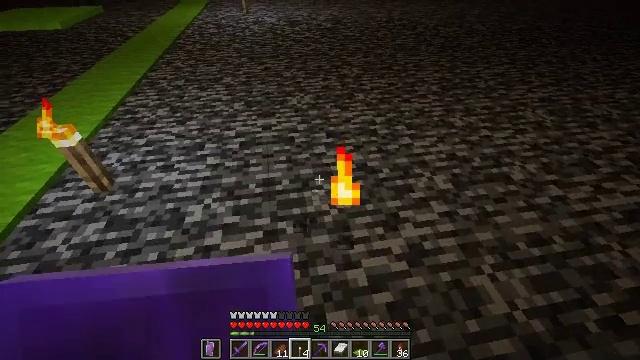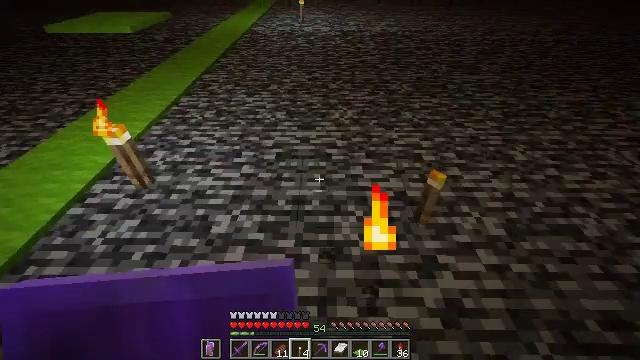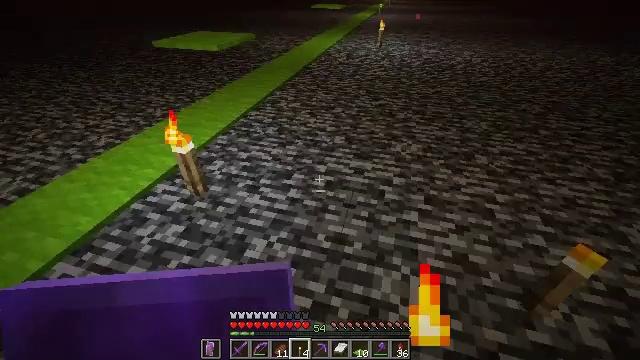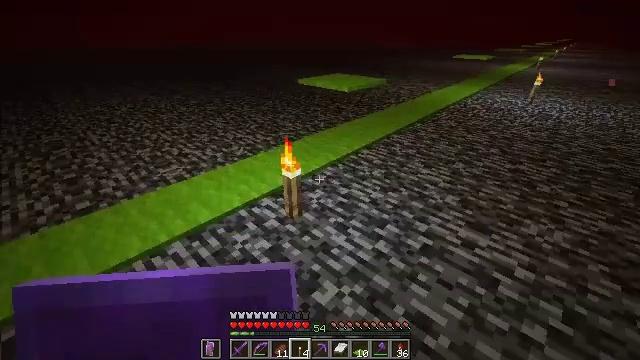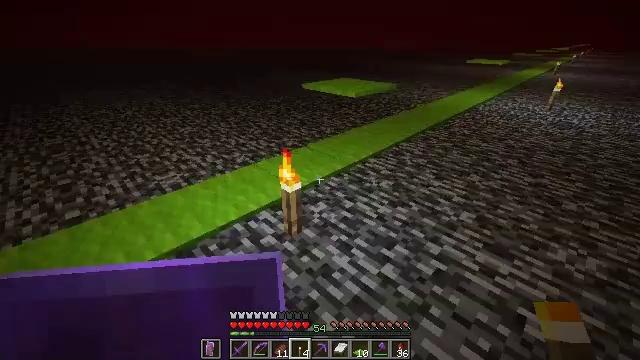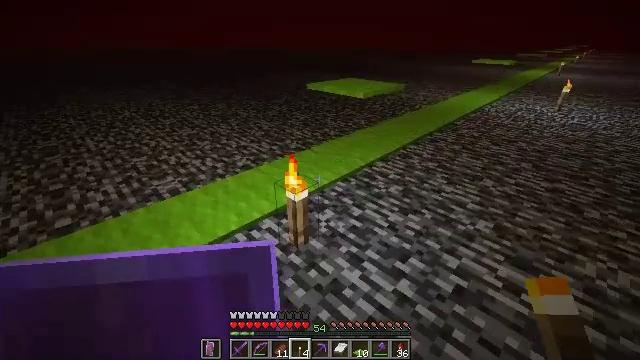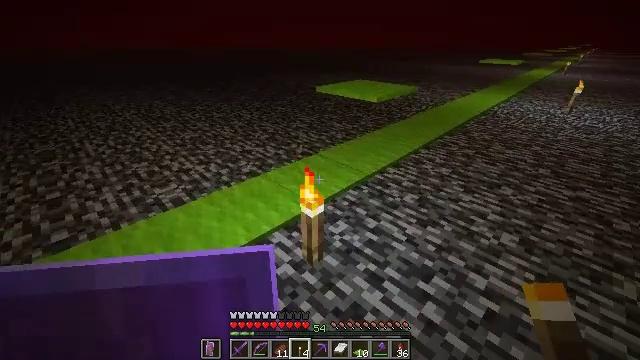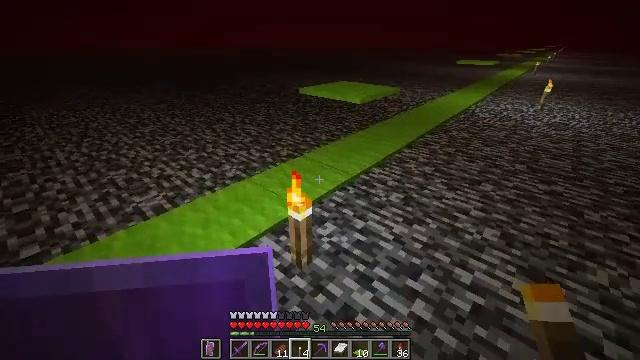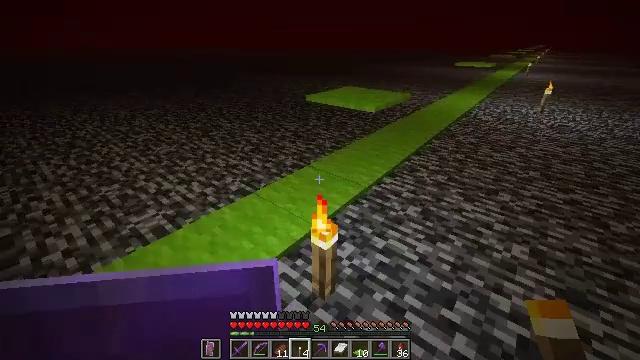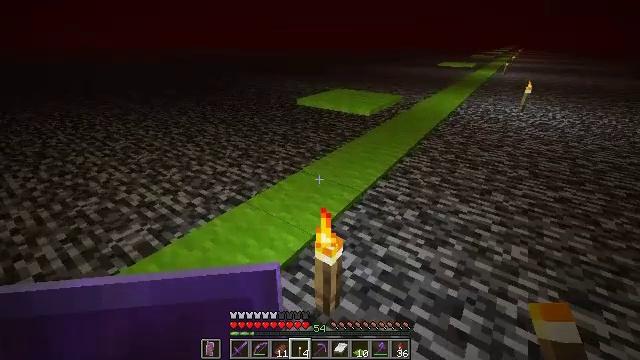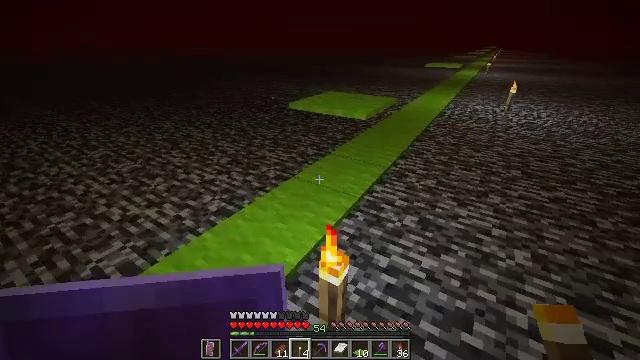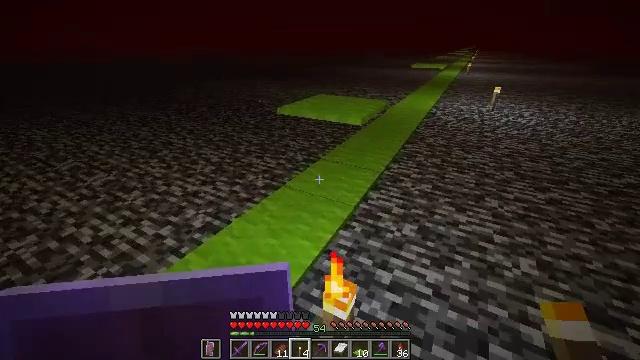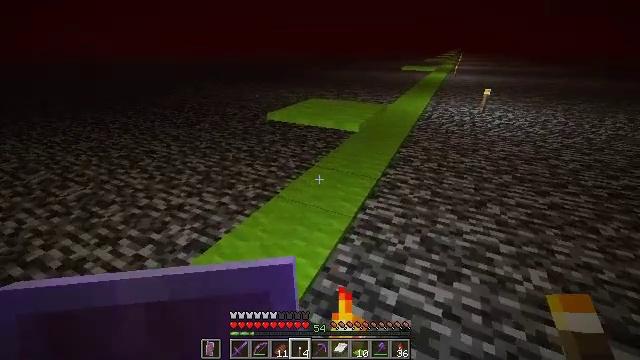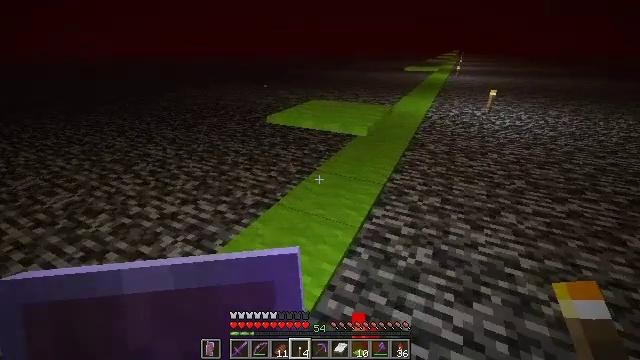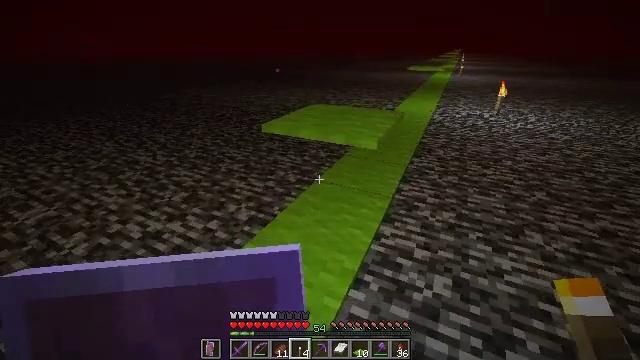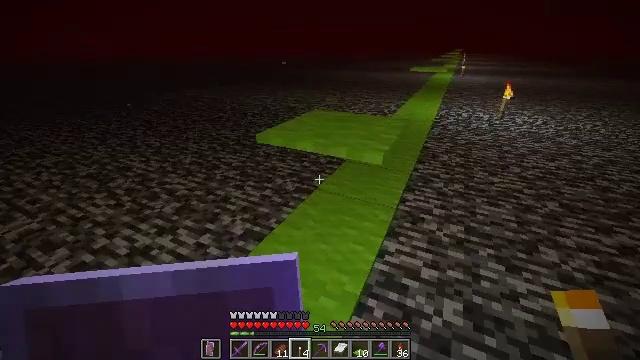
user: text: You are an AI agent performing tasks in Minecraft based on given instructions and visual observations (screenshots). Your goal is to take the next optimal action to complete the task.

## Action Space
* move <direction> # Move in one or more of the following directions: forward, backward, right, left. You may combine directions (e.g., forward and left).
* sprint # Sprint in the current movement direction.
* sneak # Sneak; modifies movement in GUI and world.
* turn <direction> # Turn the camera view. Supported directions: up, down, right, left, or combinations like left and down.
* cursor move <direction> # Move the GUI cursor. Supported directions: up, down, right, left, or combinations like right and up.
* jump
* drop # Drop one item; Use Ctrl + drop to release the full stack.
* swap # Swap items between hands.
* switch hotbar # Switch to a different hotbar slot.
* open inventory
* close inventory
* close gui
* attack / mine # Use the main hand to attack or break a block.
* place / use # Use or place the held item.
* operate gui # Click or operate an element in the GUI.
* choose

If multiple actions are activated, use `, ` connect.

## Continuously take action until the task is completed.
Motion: motion action
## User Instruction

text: Dig the lime carpet up.
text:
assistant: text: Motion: move forward, turn left and up
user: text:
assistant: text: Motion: move forward, turn left and up
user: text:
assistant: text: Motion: move forward, turn left and up
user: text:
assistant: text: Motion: move forward and move left, turn left
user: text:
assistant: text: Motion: move forward and move left
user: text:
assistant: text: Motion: move forward and move left
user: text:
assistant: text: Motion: move forward and move left, turn right
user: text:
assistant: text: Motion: move forward and move left, turn right
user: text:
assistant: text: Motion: move forward, turn right
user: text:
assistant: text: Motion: move forward, turn right
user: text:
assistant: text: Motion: move forward, turn right
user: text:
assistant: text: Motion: move forward, turn right
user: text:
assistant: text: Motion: move forward
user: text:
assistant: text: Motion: move forward
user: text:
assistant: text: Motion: move forward
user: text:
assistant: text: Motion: move forward
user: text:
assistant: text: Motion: move forward
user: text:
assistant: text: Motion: move forward
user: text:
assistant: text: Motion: move forward
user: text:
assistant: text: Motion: turn right and down
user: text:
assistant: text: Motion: turn right
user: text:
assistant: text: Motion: no_op
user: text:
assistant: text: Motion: no_op
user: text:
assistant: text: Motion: no_op
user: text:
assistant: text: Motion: no_op
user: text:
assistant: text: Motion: turn down
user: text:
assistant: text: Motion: attack / mine
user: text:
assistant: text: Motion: attack / mine
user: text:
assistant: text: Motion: attack / mine
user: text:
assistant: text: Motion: attack / mine